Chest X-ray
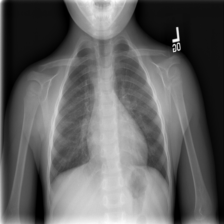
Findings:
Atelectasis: negative
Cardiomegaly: negative
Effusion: negative
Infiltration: negative
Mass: negative
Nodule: negative
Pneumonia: negative
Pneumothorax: negative
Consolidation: positive
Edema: negative
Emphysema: negative
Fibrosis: negative
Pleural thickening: negative
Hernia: negative